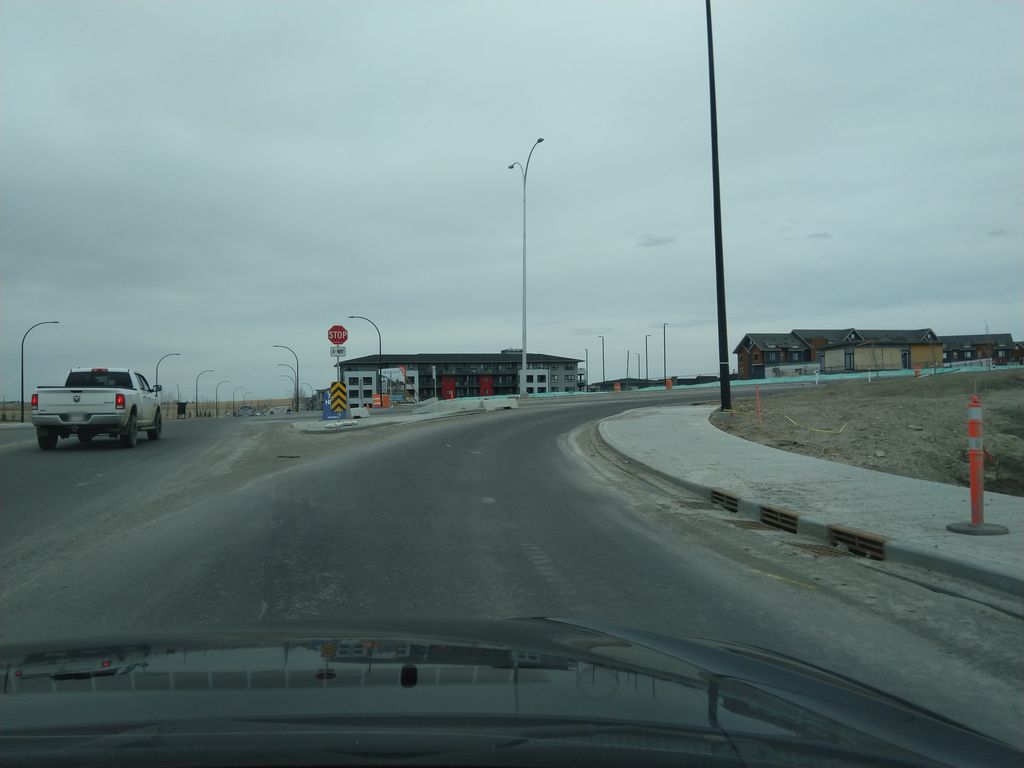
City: calgary